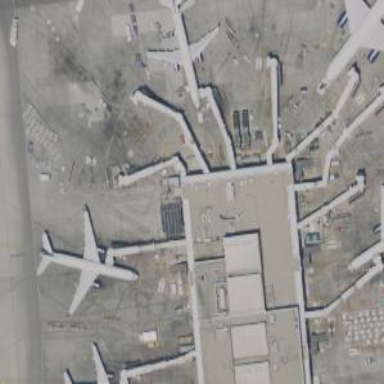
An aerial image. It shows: Airport gate.